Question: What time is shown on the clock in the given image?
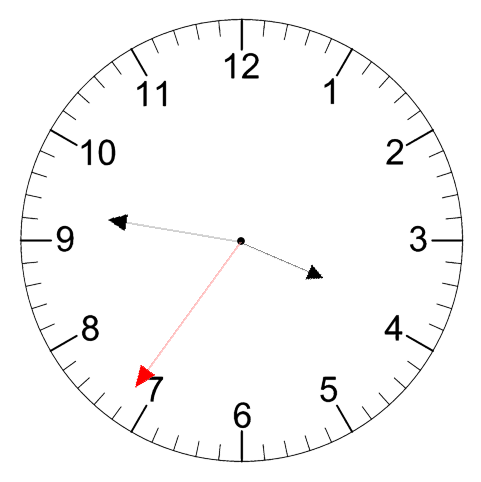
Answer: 03:46:36